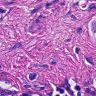
Metastatic tissue present: yes